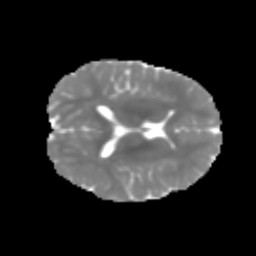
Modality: MD
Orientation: axial
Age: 6
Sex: male
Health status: healthy